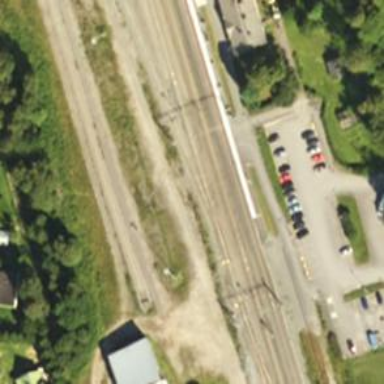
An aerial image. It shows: Rail siding with electrified contact lines.